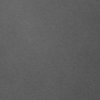
Label: dusty